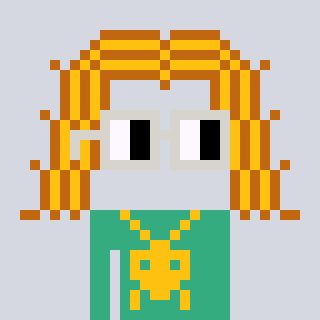
a pixel art character with square light gray glasses, a hair-shaped head and a teal-colored body on a cool background